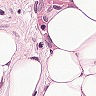
Metastatic tissue present: yes